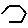
Label: hexagon